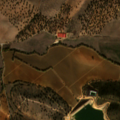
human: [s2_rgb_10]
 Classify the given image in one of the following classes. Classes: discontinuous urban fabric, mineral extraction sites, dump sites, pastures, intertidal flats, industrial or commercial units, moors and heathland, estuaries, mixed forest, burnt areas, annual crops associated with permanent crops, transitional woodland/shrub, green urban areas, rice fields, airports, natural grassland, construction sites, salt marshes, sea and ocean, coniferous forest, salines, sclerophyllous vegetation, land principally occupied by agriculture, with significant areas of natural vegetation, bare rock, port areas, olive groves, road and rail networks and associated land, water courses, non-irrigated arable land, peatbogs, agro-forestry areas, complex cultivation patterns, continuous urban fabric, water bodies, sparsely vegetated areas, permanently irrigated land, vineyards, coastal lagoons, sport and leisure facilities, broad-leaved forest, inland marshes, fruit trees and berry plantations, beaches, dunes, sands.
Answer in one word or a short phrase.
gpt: non-irrigated arable land, permanently irrigated land, olive groves, agro-forestry areas